Question: I'm trying to show a nice timeline animation of how bikeracks in a city are affected by traffic (every rack is a dot, that gets more towards green as it's filled up, more towards red as it becomes more empty etc)
---

Something like the image above.
This is my code so far that generated this:
'''
import QtQuick 2.0
import QtQuick.Particles 2.0
Rectangle {
width: 360
height: 360
color: "black"
id: bg
ParticleSystem {
id: sys
}
Emitter {
anchors.fill: parent
system: sys
ImageParticle {
anchors.fill: parent
system: sys
source: "images/greenBlip.png"
clip: true
id: redblip
}
lifeSpan: 6000
}
}
'''
---
Unfortunately, in the app right now I cannot control the following:
- - -
Any ideas how to control this?
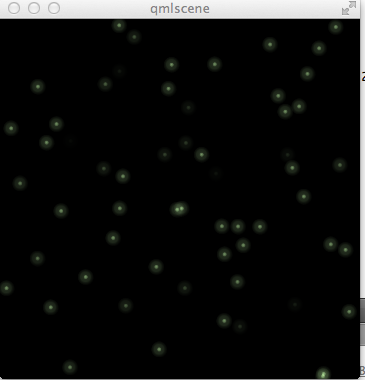
Answer: To emit, say, 1000 particles with infinite life, in the Emitter set:
'''
lifeSpan: Emitter.InfiniteLife
maximumEmitted: 1000
'''
The emitter's 'onEmitParticles(Array particles)' signal gives you access to all of the particles. You can retain that array, and later modify it at will. I haven't checked how hard would it be to access this array from C++. It's possible, but a Particle has a private implementation and you'd need to pull private headers etc. You could also attach to the signal from C++ code, with same caveat.